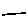
Label: line